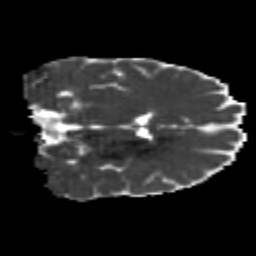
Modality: MD
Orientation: coronal
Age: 26
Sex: male
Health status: healthy
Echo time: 0.074 s